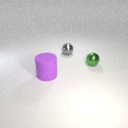
large purple rubber cylinder in front of small gray metal sphere